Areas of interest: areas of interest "Park and greenspace"
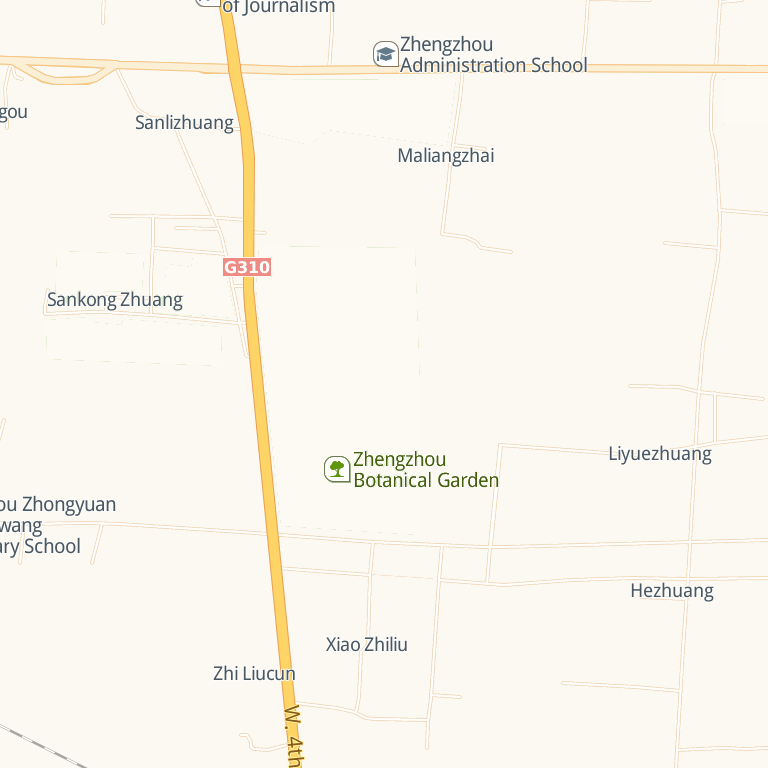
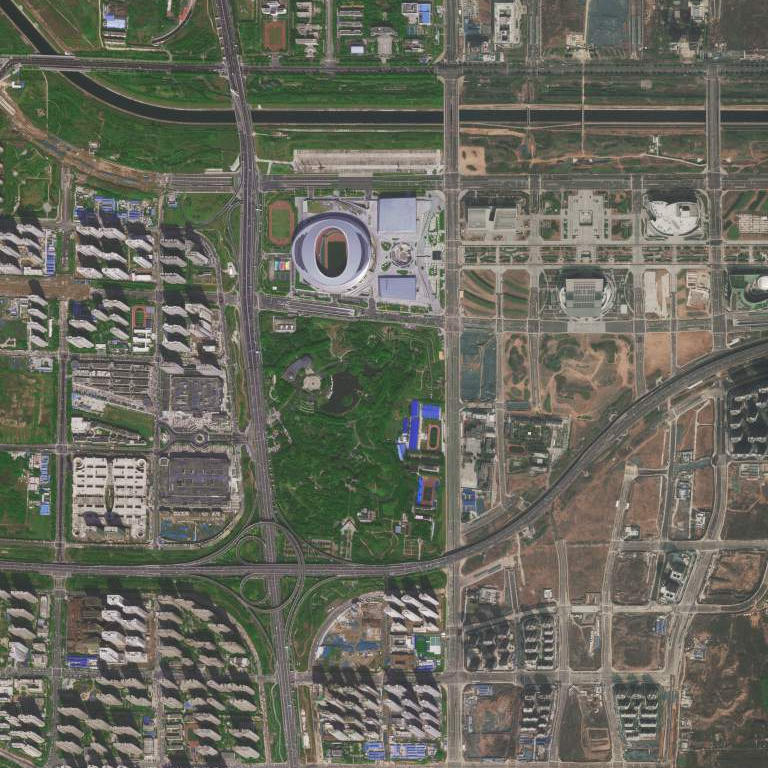